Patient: sex M, age 81
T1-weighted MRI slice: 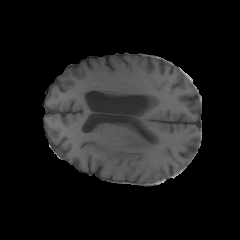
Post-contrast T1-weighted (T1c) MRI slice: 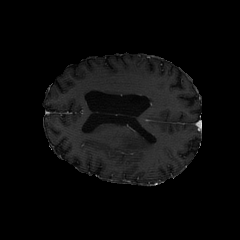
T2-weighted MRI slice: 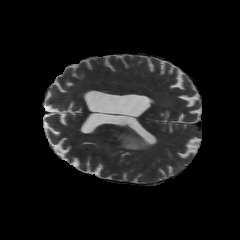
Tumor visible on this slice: yes
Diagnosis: Glioblastoma, IDH-wildtype
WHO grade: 4